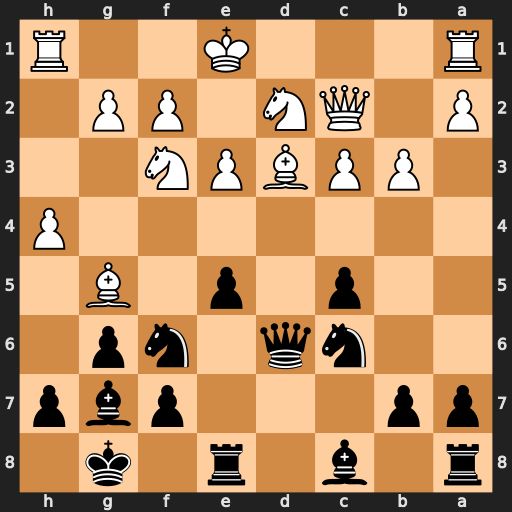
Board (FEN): r1b1r1k1/pp3pbp/2nq1np1/2p1p1B1/7P/1PPBPN2/P1QN1PP1/R3K2R
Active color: b
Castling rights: KQ
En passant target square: -
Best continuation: e4 Bxe4 Nxe4 Nxe4 Rxe4 Rd1 Qe6